Field crop: maize
Growth stage: 2
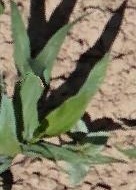
Species: maize